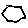
Label: hexagon